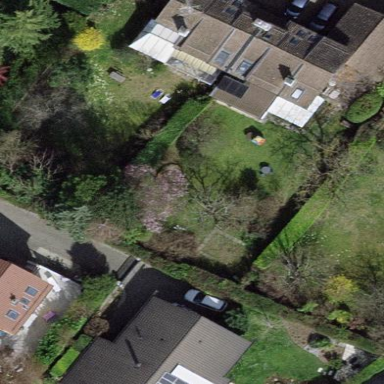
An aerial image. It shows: Garden enclosed by fence.